Question: i am new to all this performance improvement thing. Can anyone provide names of some good tools or techniques for checking the performance of the web application and finding the bottlenecks in the application both on server side and client side. If any one can provide link examples or tutorials to such tools or techniques it will be very helpful. Thanks in advance for your help.
Using VisualVM i got following result

please do let me know how to find the code in my application which is responsible for this.
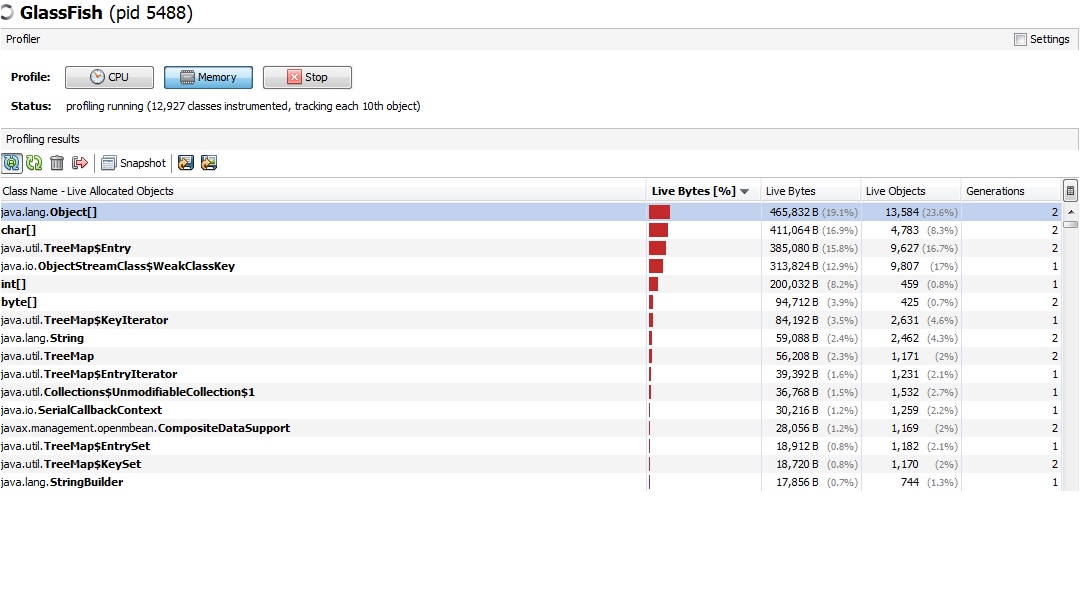
Answer: Improving the performance of a web application involves couple of things.
Improving the application code involves :
- - - - -
Use profiling tools like
for the changed question :
Are you getting Out of memory Error ?
To find Memory related issue, Take snapshot at regular interval and look for possible leaks. Using the you can easily watch newly allocated and disposed objects over a specific period of time or while an action is executed which makes it really easy to identify a memory leak. Also, the memory data can be saved as a .nps snapshot which can later be compared to other memory snapshots using the Compare function. Once the memory leak is identified, you can investigate the leak further by using the built-in HeapWalker. The HeapWalker has been enhanced to support displaying retained sizes and provides a powerful OQL scripting engine.
Furthermore, you can use other tools for heap analysis like :
- <URL>-